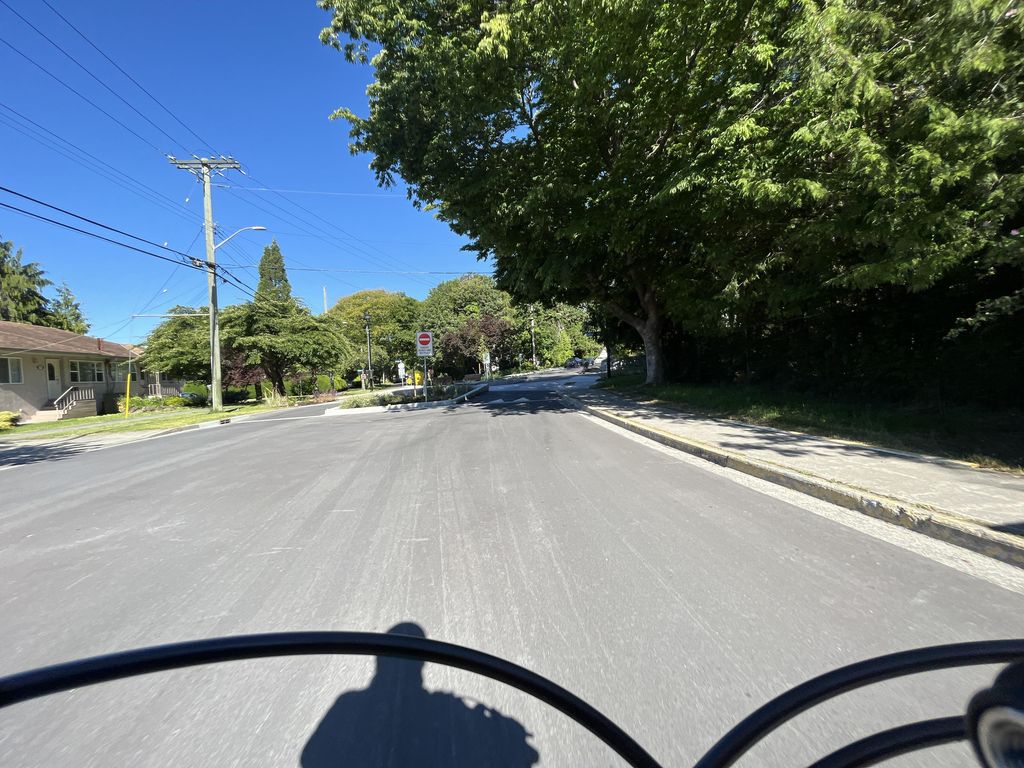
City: victoria